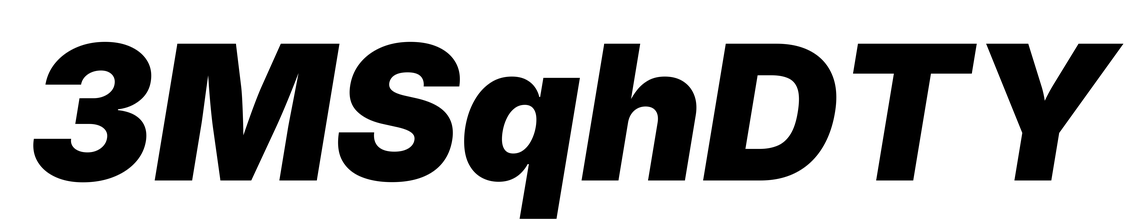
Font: Inter-Italic_Black_Italic